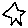
Label: star